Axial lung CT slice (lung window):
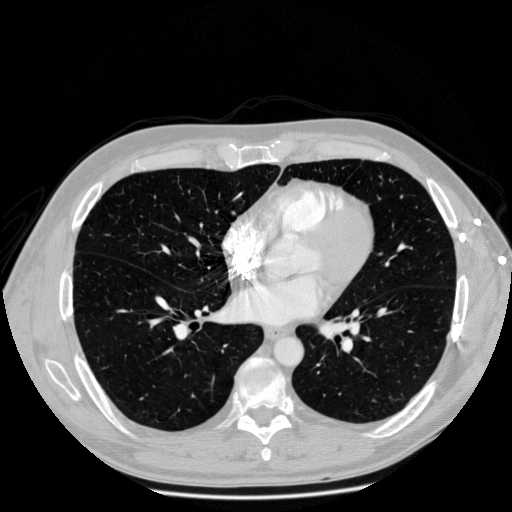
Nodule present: no